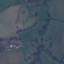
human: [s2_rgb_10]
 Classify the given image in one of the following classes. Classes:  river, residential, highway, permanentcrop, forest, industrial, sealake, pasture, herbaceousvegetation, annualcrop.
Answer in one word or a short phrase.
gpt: Pasture